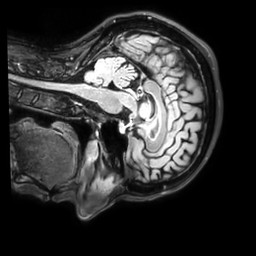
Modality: FLAIR
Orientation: sagittal
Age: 54
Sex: female
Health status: healthy
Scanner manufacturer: philips
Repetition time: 4.8 s
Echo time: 0.2758 s